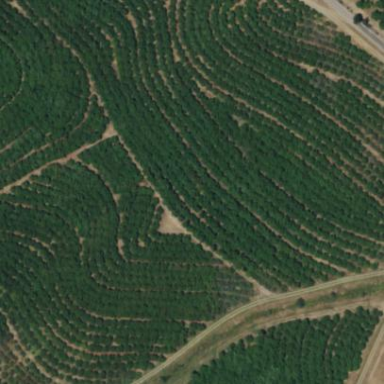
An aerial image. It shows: Orchard.